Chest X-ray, PA view. Patient: 58 years old, sex M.
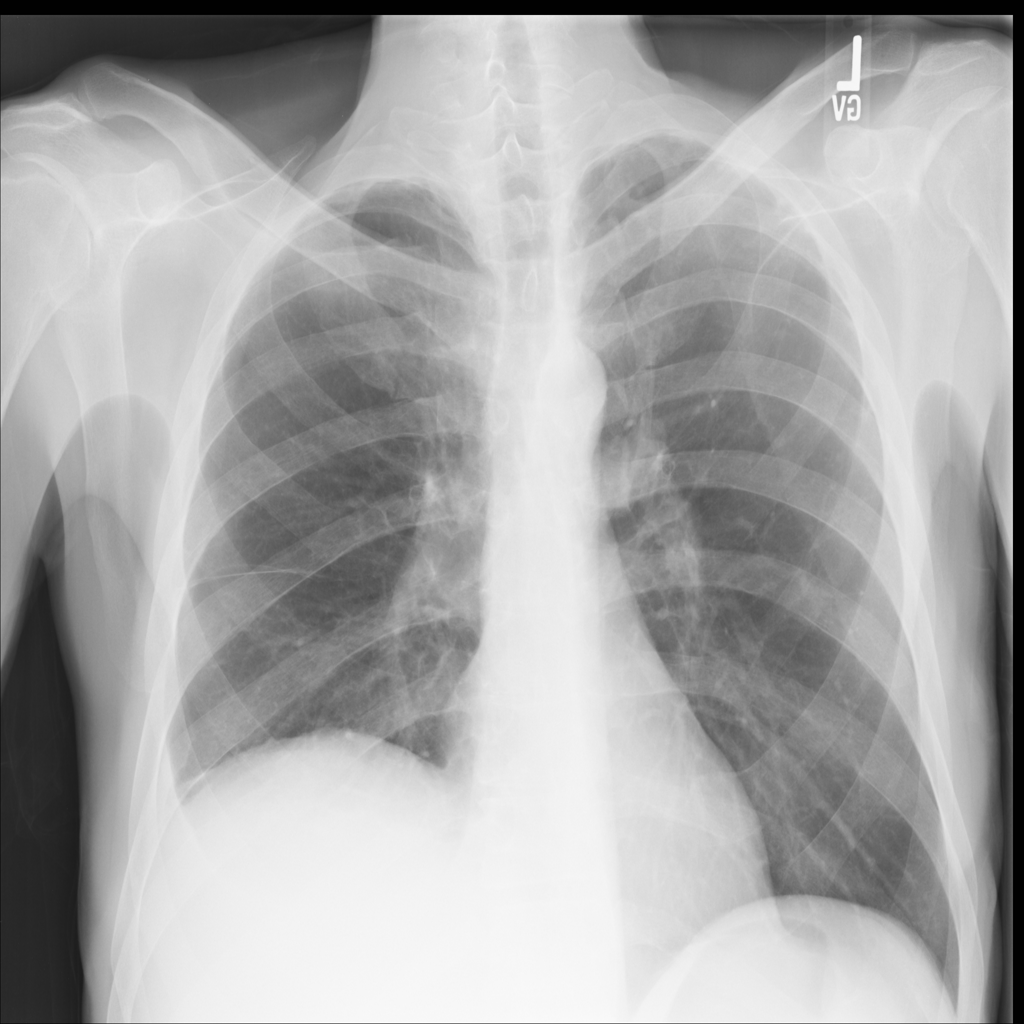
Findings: Effusion